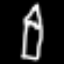
Label: pencil